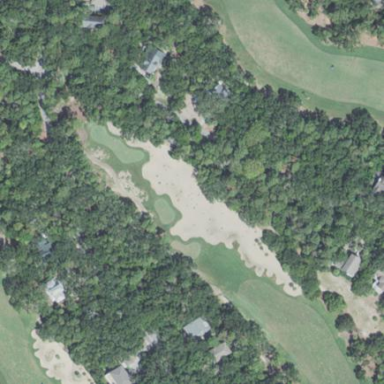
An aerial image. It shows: Golf bunker filled with sandy terrain.